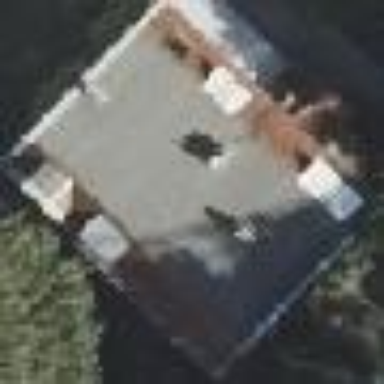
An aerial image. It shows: Detached building with unique double saltbox roof shape.